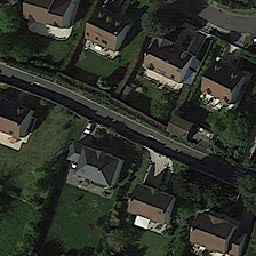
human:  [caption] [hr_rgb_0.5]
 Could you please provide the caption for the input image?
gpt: On both sides of the road there are seven orange villas and a medium, dark grey house

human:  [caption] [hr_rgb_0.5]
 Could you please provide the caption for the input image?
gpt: There are eight villas on both sides of the road

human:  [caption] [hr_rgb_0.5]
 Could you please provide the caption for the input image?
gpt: There are eight villas on one side of the road.

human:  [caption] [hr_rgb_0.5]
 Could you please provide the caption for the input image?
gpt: There are eight villas on both sides of a road

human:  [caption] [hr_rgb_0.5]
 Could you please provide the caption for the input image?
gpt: On both sides of the road are seven orange villas and a medium-sized dark gray house